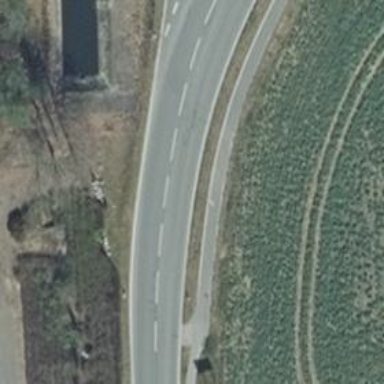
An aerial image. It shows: Tertiary road with asphalt surface and cycle track. There is no sidewalk along the road.